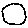
Label: circle